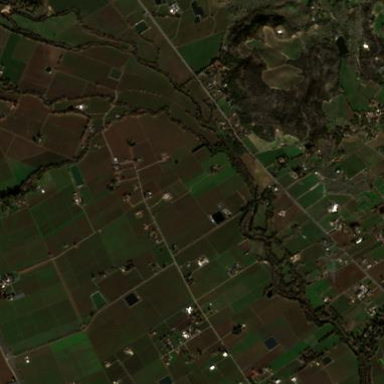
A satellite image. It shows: Vineyard growing grapes.